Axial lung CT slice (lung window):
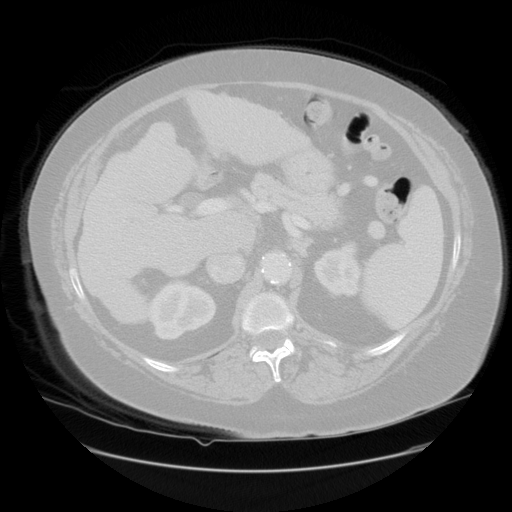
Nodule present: no